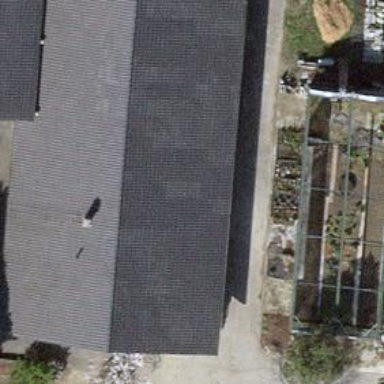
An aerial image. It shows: Garden centre housed in building.